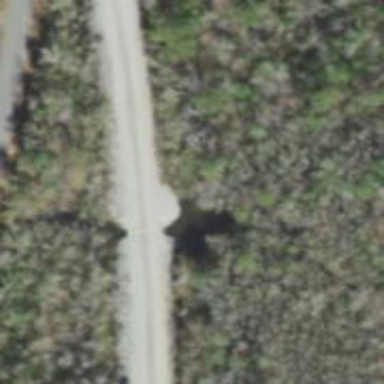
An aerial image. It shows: Culvert tunnel.